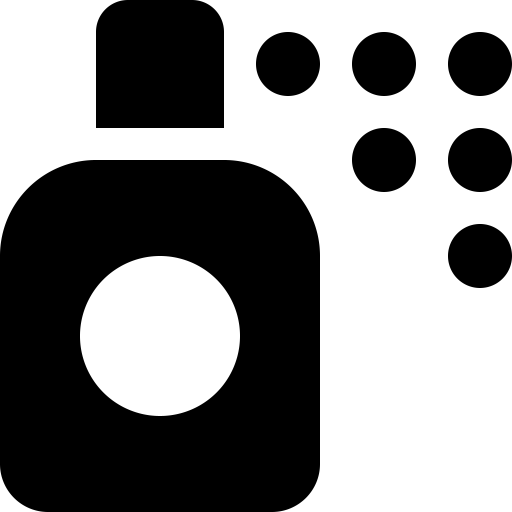
Tags: icon, FontAwesome, fa-icon, solid, spray, can